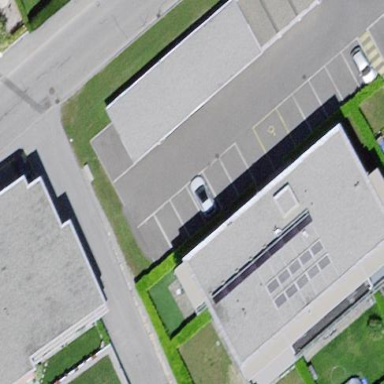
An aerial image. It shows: Garage.